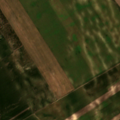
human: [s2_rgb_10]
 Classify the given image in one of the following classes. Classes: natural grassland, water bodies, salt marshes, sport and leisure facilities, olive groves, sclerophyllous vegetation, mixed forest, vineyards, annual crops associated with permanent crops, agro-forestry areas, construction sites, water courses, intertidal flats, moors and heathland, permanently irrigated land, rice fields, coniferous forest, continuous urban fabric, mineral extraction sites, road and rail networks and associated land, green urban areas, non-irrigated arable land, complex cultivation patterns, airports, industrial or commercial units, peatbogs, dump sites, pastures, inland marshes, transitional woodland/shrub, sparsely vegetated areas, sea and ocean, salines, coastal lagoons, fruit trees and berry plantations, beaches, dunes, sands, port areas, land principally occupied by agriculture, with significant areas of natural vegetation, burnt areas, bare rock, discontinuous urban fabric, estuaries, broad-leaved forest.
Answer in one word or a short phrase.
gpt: non-irrigated arable land